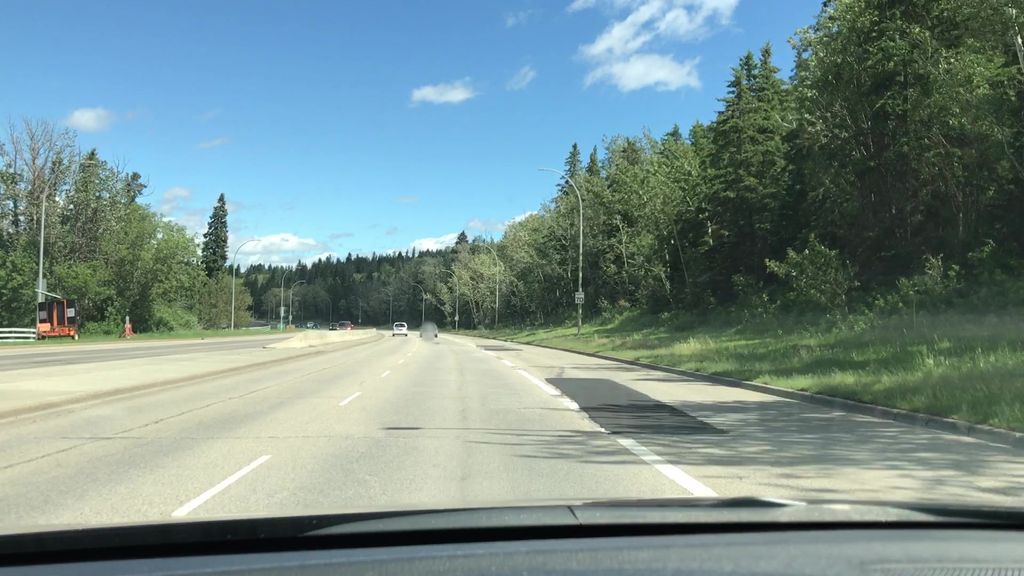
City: edmonton